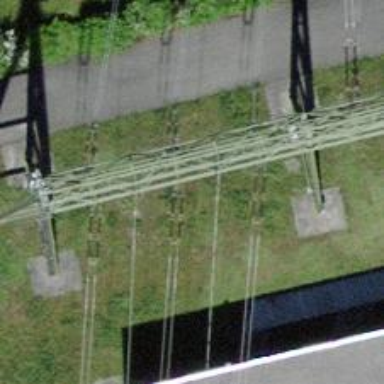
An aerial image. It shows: Three power lines with cables.